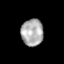
Tissue: skin
Cell type: Epithelial cells
Senescence score: 0.2616
Nuclear area (px): 583
Mean DAPI intensity: 172.763